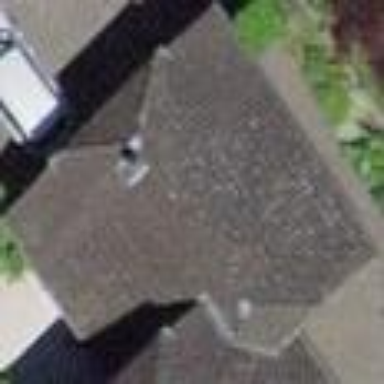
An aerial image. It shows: Half-hipped roof building.